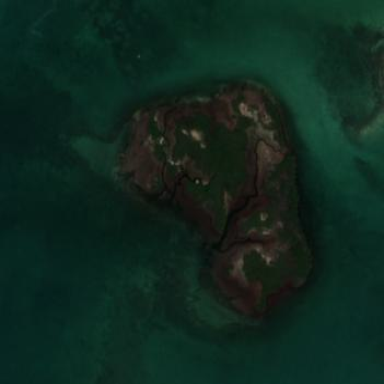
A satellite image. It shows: Island with natural coastline.